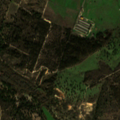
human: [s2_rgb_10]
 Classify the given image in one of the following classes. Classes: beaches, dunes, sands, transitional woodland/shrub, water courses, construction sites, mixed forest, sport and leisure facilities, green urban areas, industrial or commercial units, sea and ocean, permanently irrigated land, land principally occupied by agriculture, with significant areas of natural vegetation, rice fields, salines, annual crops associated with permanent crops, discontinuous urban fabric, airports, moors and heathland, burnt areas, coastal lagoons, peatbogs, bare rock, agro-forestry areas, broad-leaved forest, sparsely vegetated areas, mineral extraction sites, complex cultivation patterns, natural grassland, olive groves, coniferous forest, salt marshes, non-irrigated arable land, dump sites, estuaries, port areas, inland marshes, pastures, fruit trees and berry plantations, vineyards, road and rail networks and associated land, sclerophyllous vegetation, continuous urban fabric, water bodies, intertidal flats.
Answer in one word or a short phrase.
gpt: sport and leisure facilities, non-irrigated arable land, permanently irrigated land, pastures, agro-forestry areas, mixed forest, transitional woodland/shrub